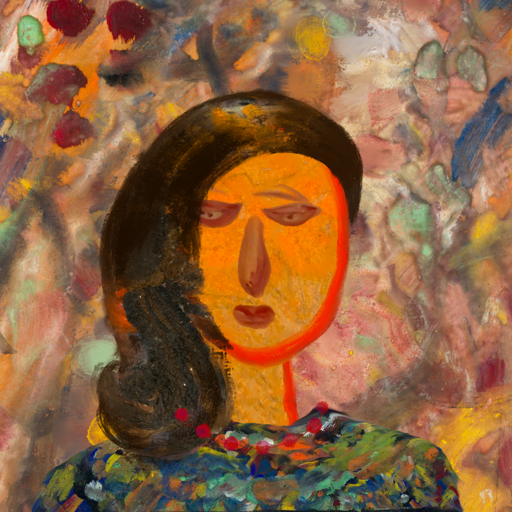
Background: Mother_And_Son_Mother, Head And Neck Front: Sisters, Face Front: Pious_Lady, Bust: An_Impression, Hair Front: Gypsy_Queen, Head Accessory: Blank, Second Necklace: Blank, Necklace: Irani_3, Baby: Blank